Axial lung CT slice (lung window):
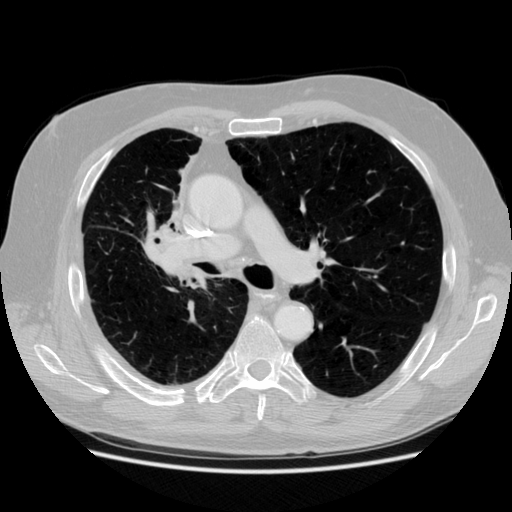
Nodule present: no